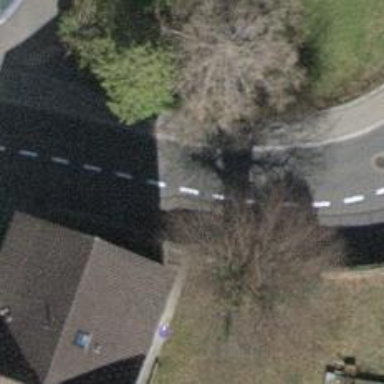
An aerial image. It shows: Smoothly paved residential road.